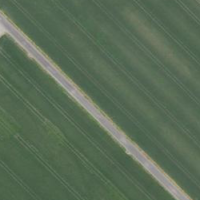
EUNIS habitat code: 52
Species observed at this site:
Grus grus